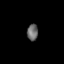
Tissue: lung
Cell type: Epithelial cells
Senescence score: 0.2252
Nuclear area (px): 174
Mean DAPI intensity: 105.713